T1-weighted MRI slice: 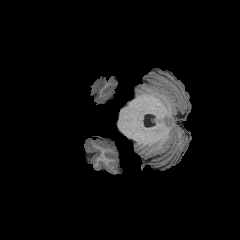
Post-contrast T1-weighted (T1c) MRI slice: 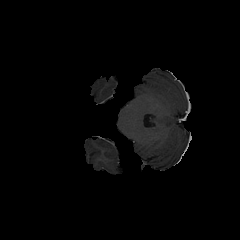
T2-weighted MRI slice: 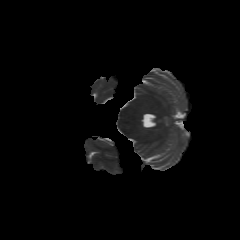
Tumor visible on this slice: no